Question:
Suppose i have a matrix M
I apply DFT on it and shift it to the centre
'''
img_fft = fft2(double(M));
img_spec = abs(img_fft);
img_shift = fftshift(img_spec);
'''
Then according to my question, how could I find the peak of the spectrum ,i.e. (u,v) of the peak?
Thanks a lot!
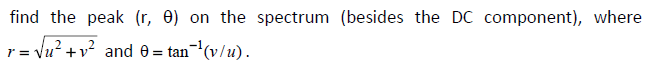
Answer: Use <URL> to determine where in the image the maximum value occurs. However, the question says to ignore the DC value, which will very likely be the largest component in your spectrum so far. As such, what you should do is find the maximum value, which will should be the DC value currently, and set it to 'NaN'. Once you do this, the next maximum value is what you're searching for to answer the question.
As such, do this first:
'''
idx = find(img_shift == max(img_shift(:)));
img_shift(idx) = NaN;
'''
If you set the maximum value here to 'NaN', the next time you call 'find', it will disregard this location and skip this location when searching for the maximum value. Now, call 'find' again:
'''
[u,v] = find(img_shift == max(img_shift(:)));
'''
Here, 'u' would be the horizontal location of your image while 'v' would be the vertical position. This should now properly return the maximum peak that is not the DC value. However, this isn't with respect to the centre as you have shifted the image, so once you're done with the above, you need to do:
'''
[rows, cols] = size(img_fft);
u = u - floor(rows/2);
v = v - floor(cols/2);
'''
This will now shift the origin to the centre of the image so this should now find where the maximum peak is with respect to the centre of the image.
You can now use 'u' and 'v' to determine 'r' and 'theta' according to your question. In other words:
'''
r = sqrt(u^2 + v^2);
theta = atan2(v, u);
'''
---
A small note according to your comment is that you are encountering two values that share the maximum. This is because the spectrum is symmetric. After you do 'find', you will get two answers. As such, either answer will give you the right result. You can either choose any one of the 'r,theta' pairs, or you can modify your 'find' statement so that it only returns answer. In other words, do this:
'''
[u,v] = find(img_shift == max(img_shift(:)), 1);
'''
Note the second parameter of '1' at the end. This means only return one result.